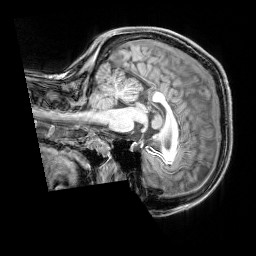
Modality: T1w
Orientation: sagittal
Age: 24
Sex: female
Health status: healthy
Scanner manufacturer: siemens
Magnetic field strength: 3 T
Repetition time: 1.65 s
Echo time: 0.00182 s